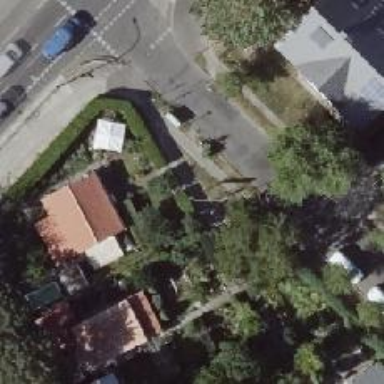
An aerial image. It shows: Footway.